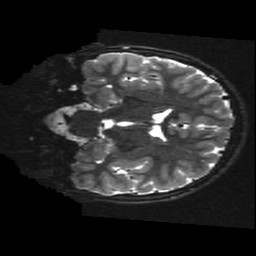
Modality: T2w
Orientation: coronal
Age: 12
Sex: male
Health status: ill
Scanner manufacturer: ge
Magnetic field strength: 3 T
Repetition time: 7.5 s
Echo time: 0.1015 s